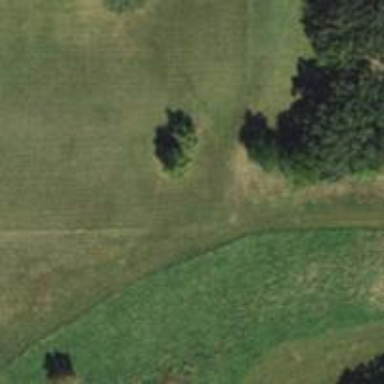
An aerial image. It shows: Disc golf hole.